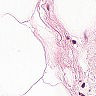
Metastatic tissue present: no